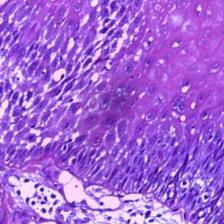
Diagnosis: Normal